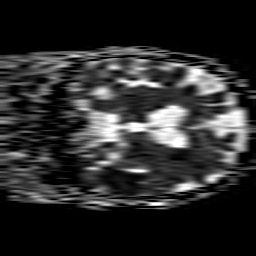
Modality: ADC
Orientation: coronal
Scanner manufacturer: philips
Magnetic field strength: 1.5 T
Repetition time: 3.689 s
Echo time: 0.09411 s